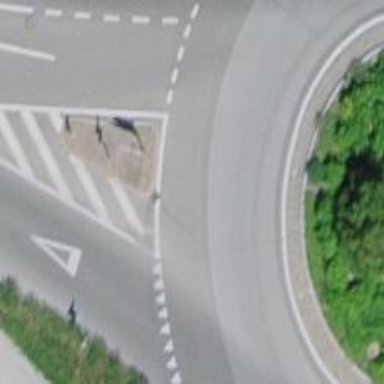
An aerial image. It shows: Secondary road with asphalt surface leading to roundabout.